Question: Here is the result of the page I successfully crawled:

The problem is that I've only been given numbers! There is no separation. My goal is to separate and sort them.
Each of these numbers means something. But let's take the first three. 5553 is the player's rank, 2591 is the player's level, and <PHONE> is the player's experience points.
How do I display this information in a format like this (like a table)?
'''
Skill Rank Level Experience
Overall 5553 2591 <PHONE>
'''
Here is my PagesController:
'''
class PagesController < ApplicationController
def home
require 'open-uri'
@username = "brink"
@url = "http://hiscore.runescape.com/index_lite.ws?player=#{@username}"
@doc = Nokogiri::HTML(open(@url))
end
def help
end
end
'''
Here is my home view:
'''
<h1>Welcome to xpTrack</h1>
<%= @doc.text %>
'''
What are my options?
1. I have looked into the split method, but that apparently only works for arrays?
2. I have also noticed that there is a space between every separation point I need to make. Guess now it's just a matter of being able to call upon one of those units.
3. Currently trying to convert @doc into a string and somehow break it apart by spaces.
4. ^^^ Well that sure didn't work.
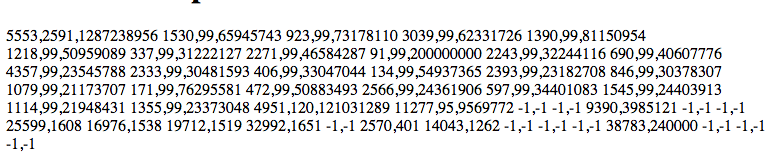
Answer: <URL>
this help you for build table. In you case
data from another answer
'''
=> data = "5553,2591,<PHONE> 5553,2591,<PHONE> 5553,2591,<PHONE> 5553,2591,<PHONE>"
=> data.split(' ').each_slice(3) { |a| puts a }
=> 5553,2591,<PHONE>
5553,2591,<PHONE>
5553,2591,<PHONE>
5553,2591,<PHONE>
'''